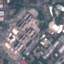
Label: Industrial